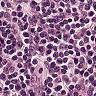
Metastatic tissue present: no